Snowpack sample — Loveland Pass, Silver Plume, Colorado, USA (12/14/25, 10:50 AM MST)
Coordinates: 39.664, -105.882
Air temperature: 36 °F
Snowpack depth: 67 cm
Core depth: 30 cm
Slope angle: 6°, slope face: 326°
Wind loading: low
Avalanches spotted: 0
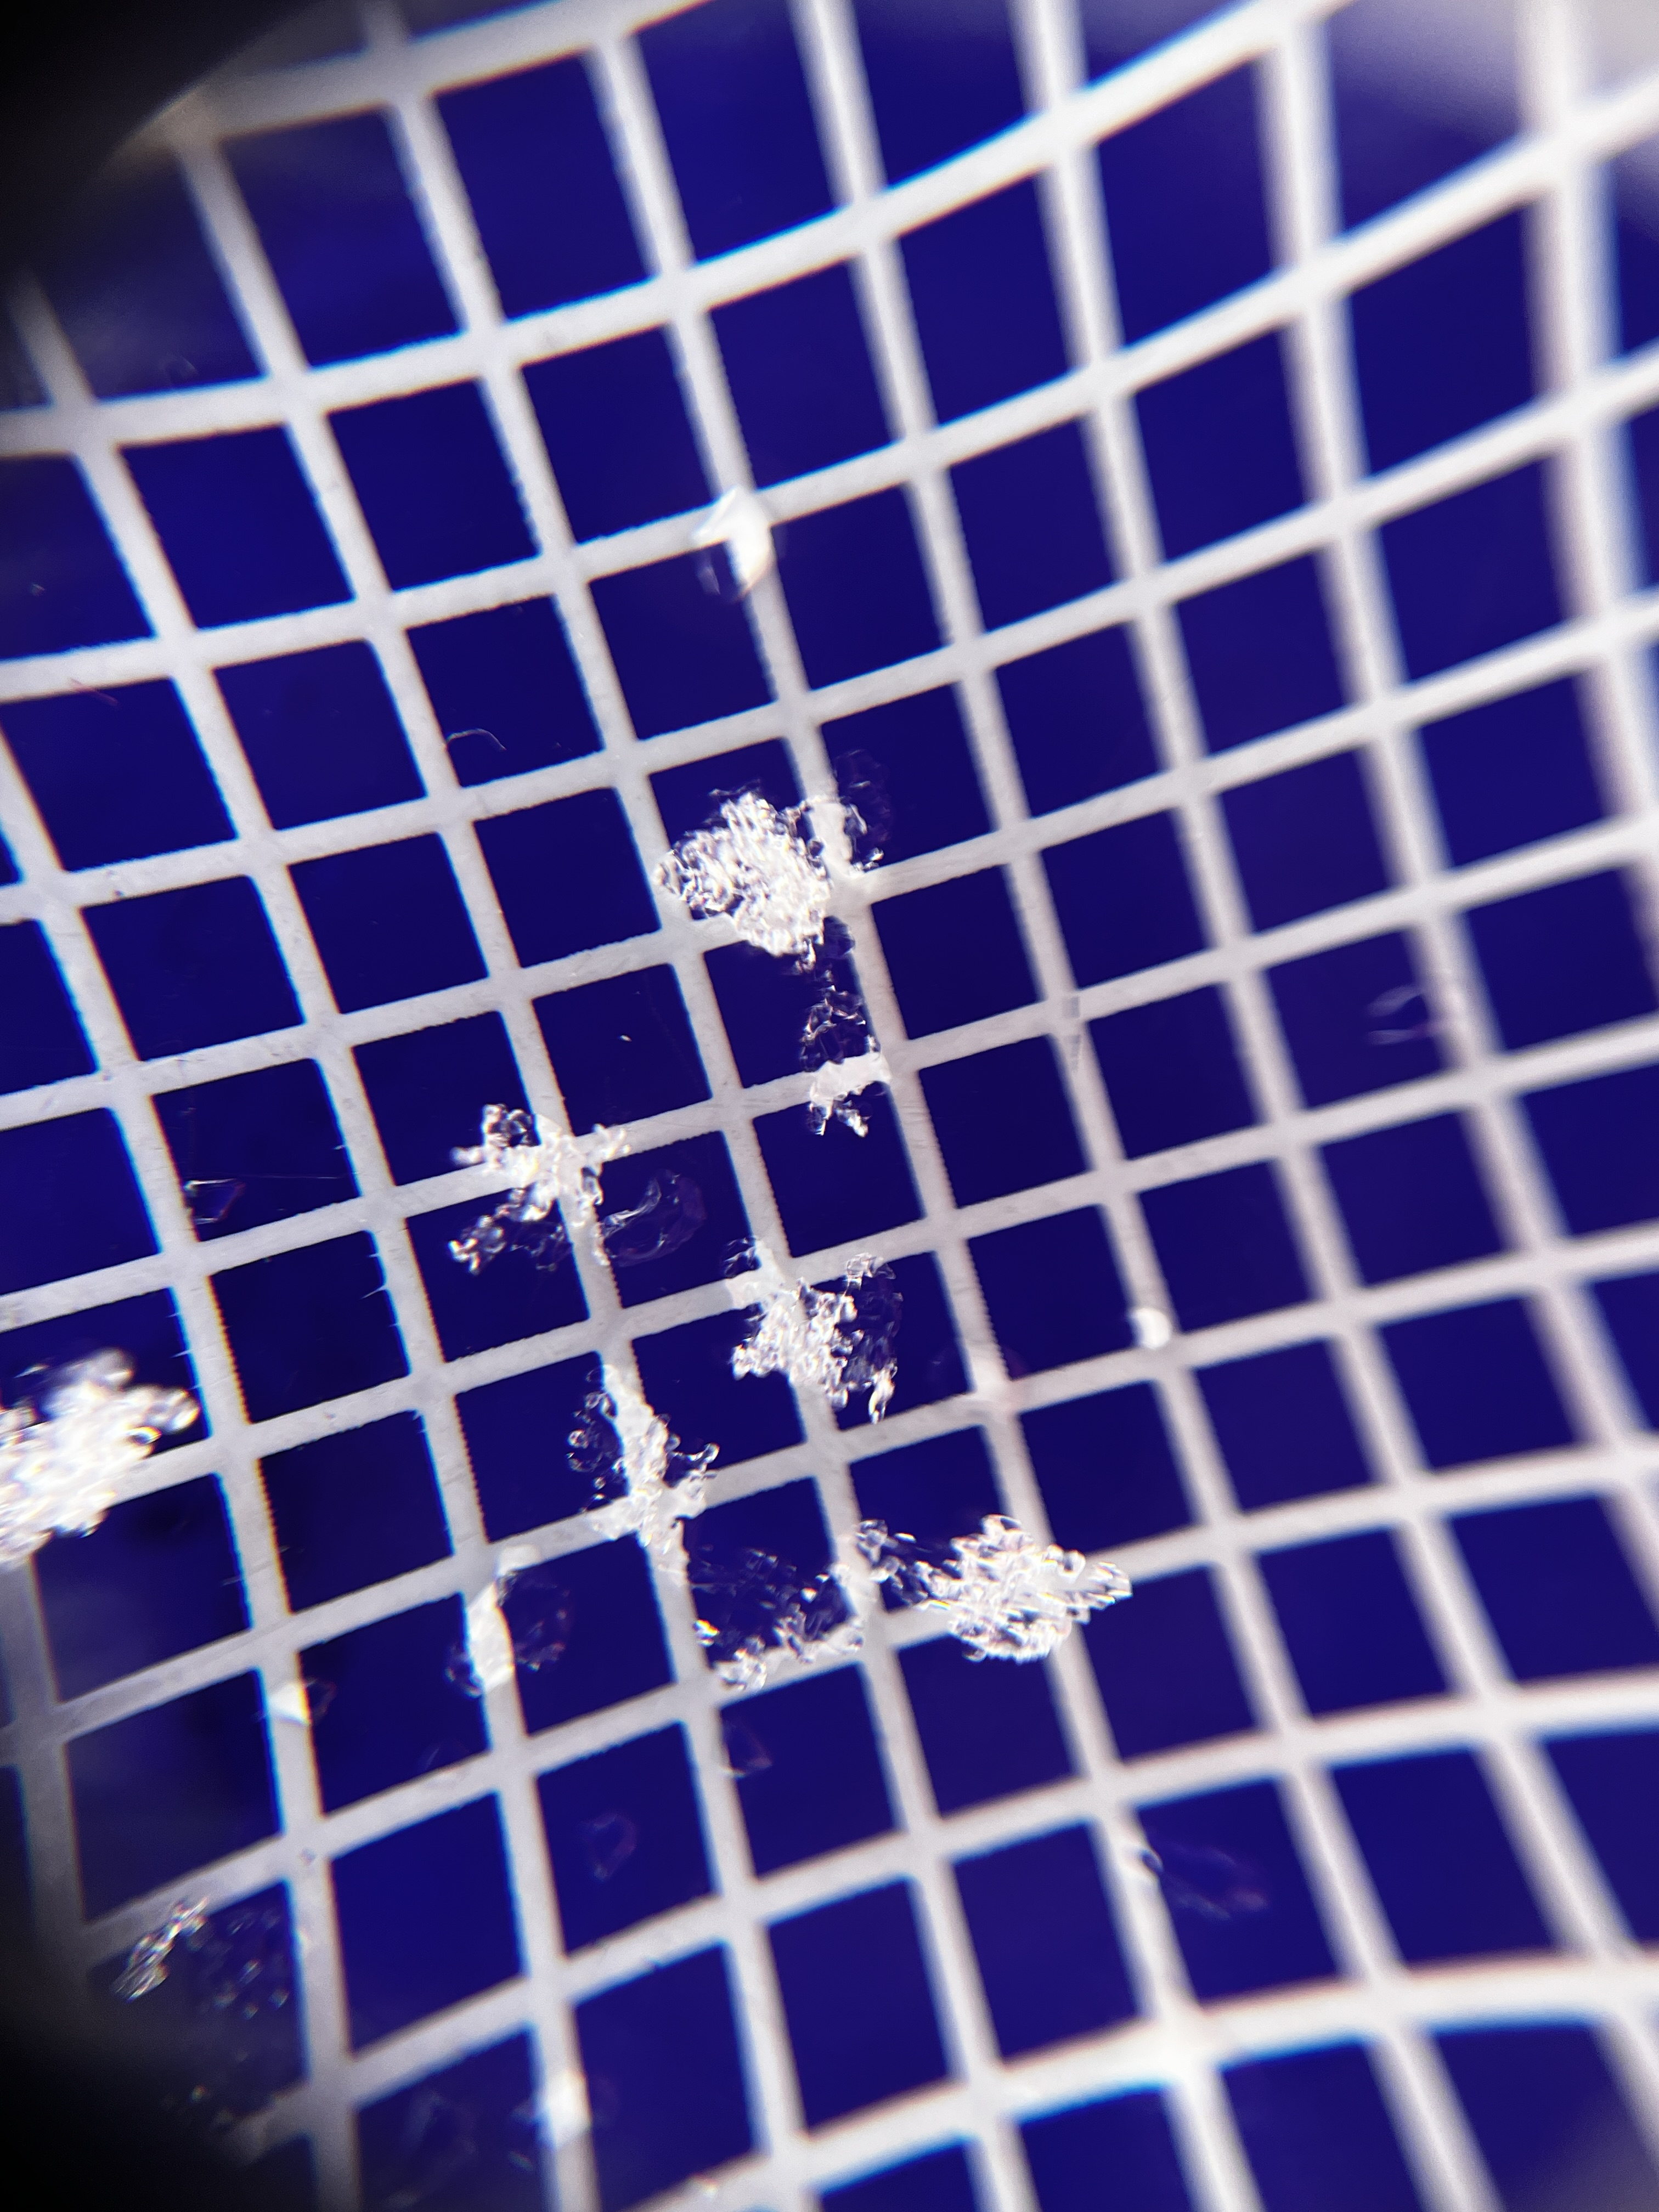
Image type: magnified_profile
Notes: No avalanches spotted, very late start to the season with minimal snowpack